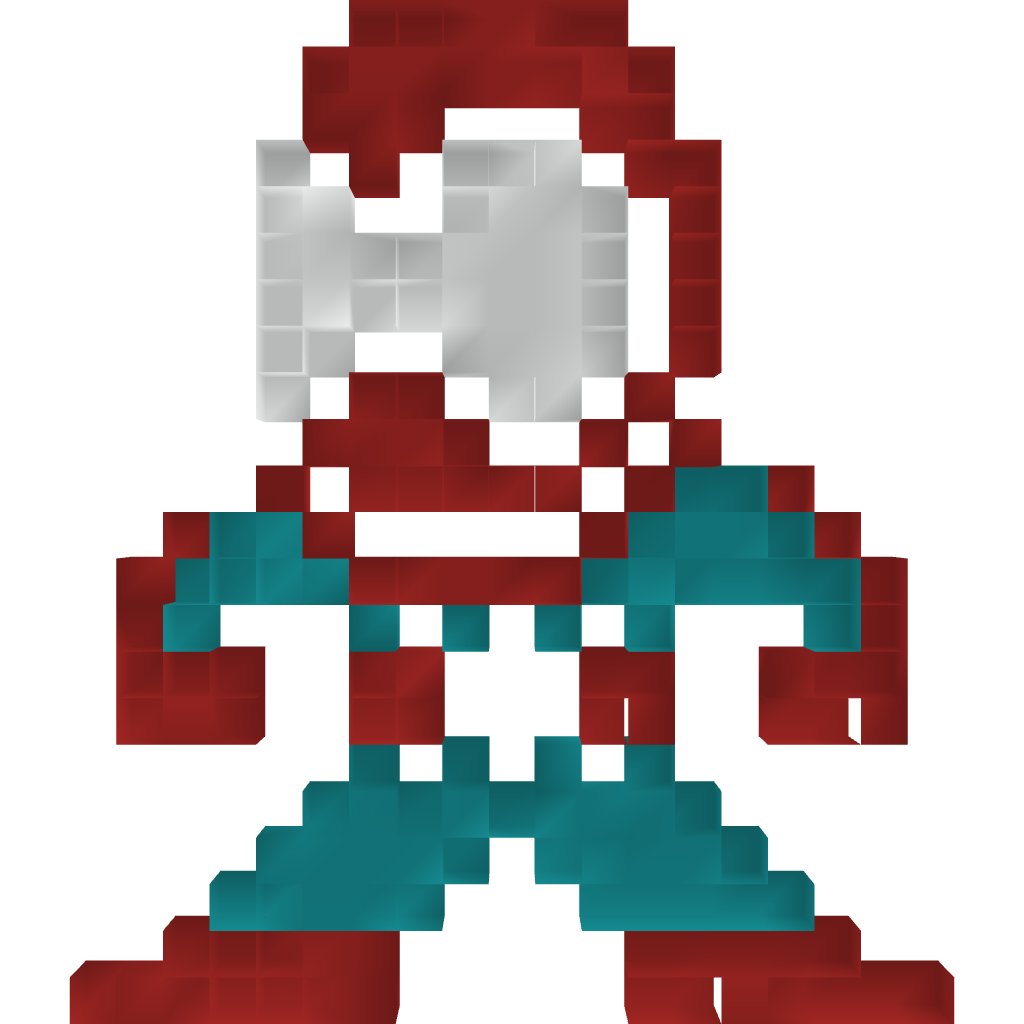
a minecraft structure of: Spider Man Pixel Art